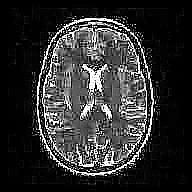
Label: notumor